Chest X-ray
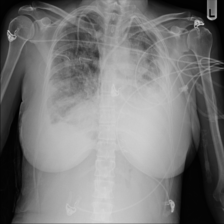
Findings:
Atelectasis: negative
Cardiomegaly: negative
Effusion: positive
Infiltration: positive
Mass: negative
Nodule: negative
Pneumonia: negative
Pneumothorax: positive
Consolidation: negative
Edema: negative
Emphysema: negative
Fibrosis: negative
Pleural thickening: negative
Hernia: negative